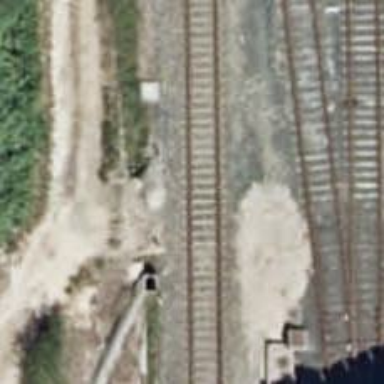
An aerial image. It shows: Railway track.